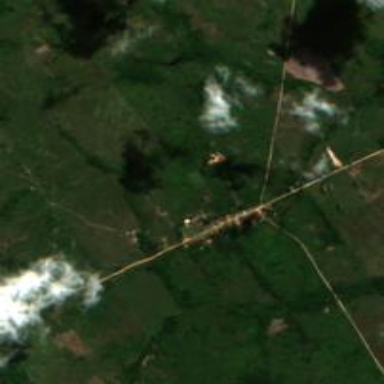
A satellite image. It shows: Village.